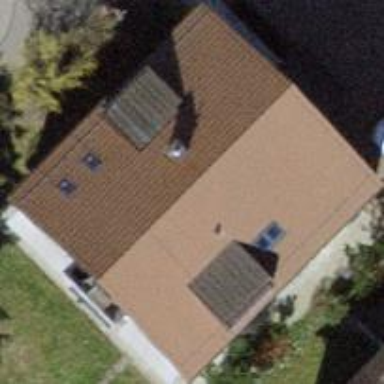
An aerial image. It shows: Public building with gabled brown roof.